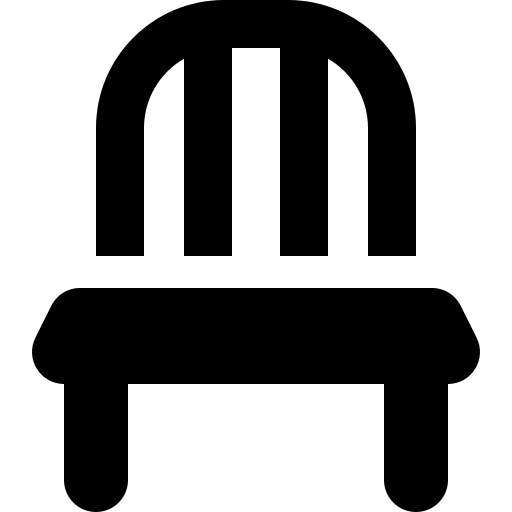
Tags: icon, FontAwesome, fa-icon, solid, chair